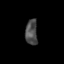
Tissue: lung
Cell type: Epithelial cells
Senescence score: 0.2065
Nuclear area (px): 304
Mean DAPI intensity: 75.474